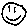
Label: smiley face